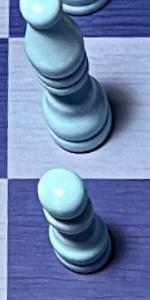
Label: Pawn_White